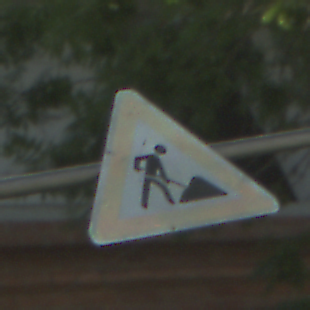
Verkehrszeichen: Arbeitsstelle
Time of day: Midday
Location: Outdoor (Suburban)
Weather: Clear
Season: NotSpecified
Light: Natural